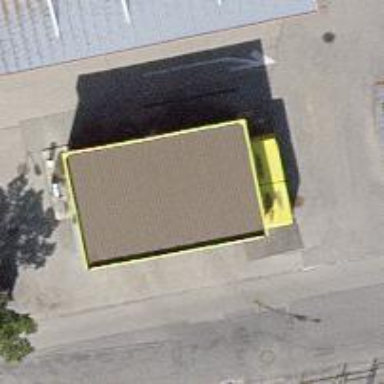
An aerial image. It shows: Car wash facility.